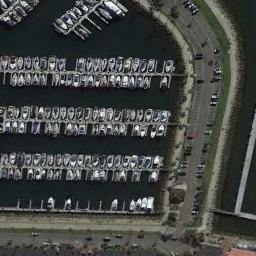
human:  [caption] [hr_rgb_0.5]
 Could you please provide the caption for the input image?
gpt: The harbor with lots of neatly docked boats is surrounded by a parking lot .

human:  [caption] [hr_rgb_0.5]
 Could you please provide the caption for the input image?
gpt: Many yachts are neatly arranged on the sea next to the harbor next to the road .

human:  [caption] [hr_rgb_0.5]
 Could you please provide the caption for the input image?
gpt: The ship stopped in good order at the harbor .

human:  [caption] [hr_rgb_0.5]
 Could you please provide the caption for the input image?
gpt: There are many cars on the road beside the harbor .

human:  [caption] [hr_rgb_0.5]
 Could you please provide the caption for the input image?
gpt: There are many ships docked neatly at the harbor beside a road .